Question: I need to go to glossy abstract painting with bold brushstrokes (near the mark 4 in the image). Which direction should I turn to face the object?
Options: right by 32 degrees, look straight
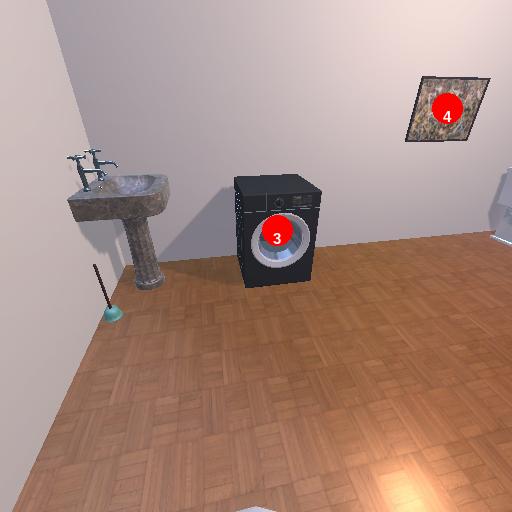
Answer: right by 32 degrees